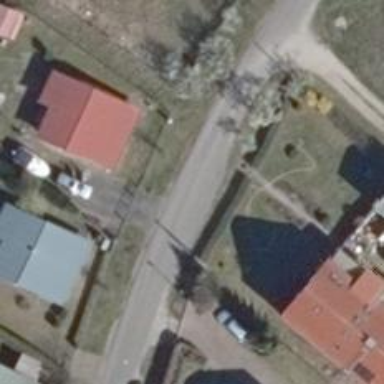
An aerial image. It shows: Passing place on the road.